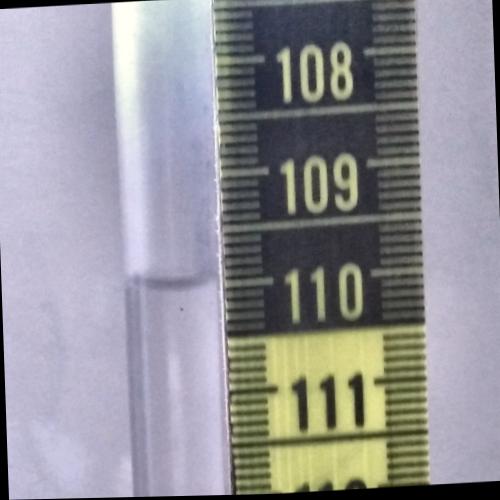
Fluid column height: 110.0 cm